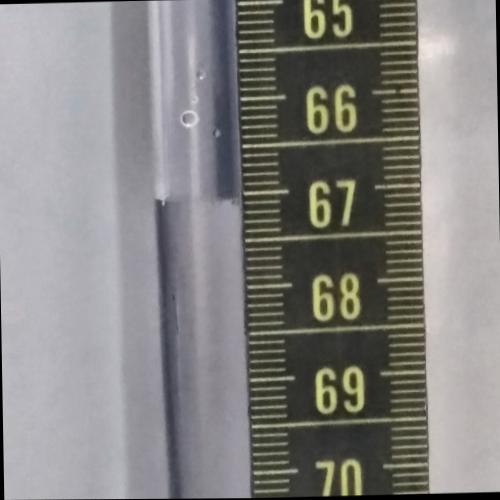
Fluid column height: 67.1 cm